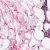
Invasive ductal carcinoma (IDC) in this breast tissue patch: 0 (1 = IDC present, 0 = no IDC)